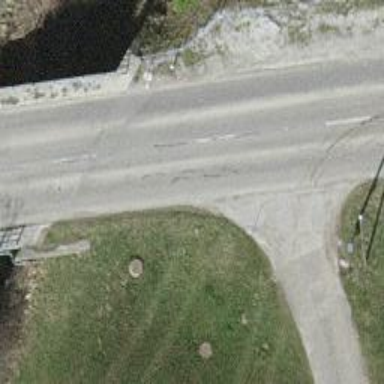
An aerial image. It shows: Tertiary road passing over bridge.